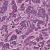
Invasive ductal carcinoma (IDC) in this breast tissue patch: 1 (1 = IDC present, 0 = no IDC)